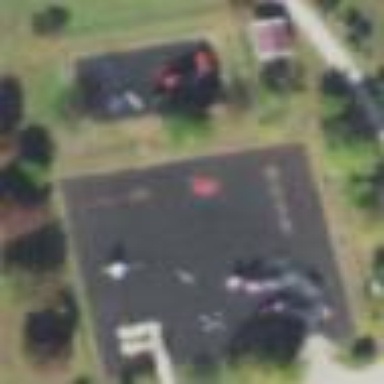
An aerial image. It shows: Playground area for leisure land.